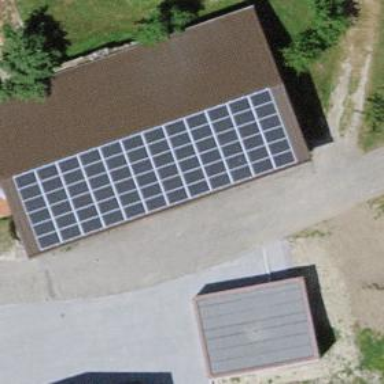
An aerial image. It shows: Solar power generator.